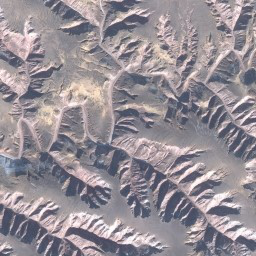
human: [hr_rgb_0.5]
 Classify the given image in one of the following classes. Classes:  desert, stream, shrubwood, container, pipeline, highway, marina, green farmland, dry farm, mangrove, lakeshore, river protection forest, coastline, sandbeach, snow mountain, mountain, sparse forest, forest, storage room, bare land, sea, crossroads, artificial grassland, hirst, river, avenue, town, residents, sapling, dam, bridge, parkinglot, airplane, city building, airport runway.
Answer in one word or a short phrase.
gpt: mountain